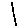
Label: line